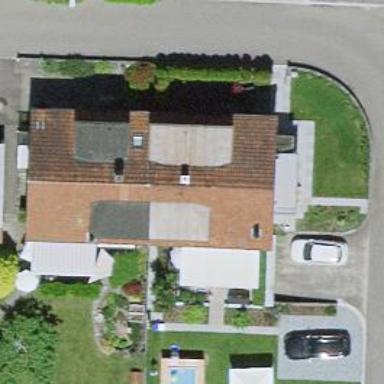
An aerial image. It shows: Residential building.